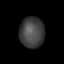
Tissue: lung
Cell type: Others
Senescence score: 0.2335
Nuclear area (px): 746
Mean DAPI intensity: 66.011